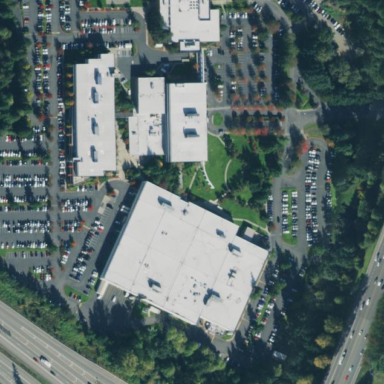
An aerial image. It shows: Commercial building.